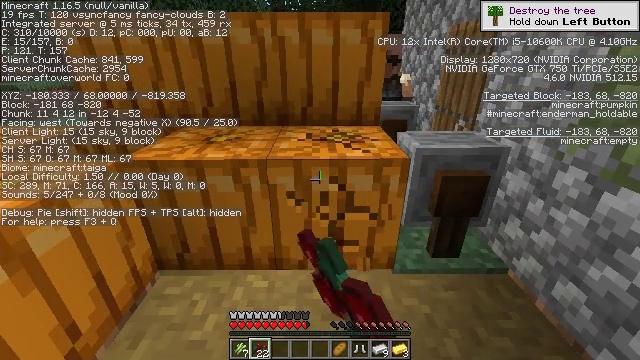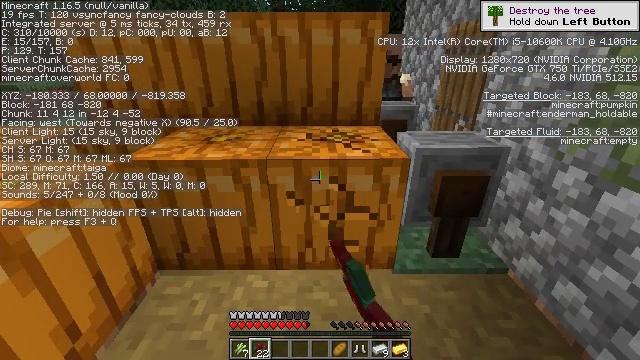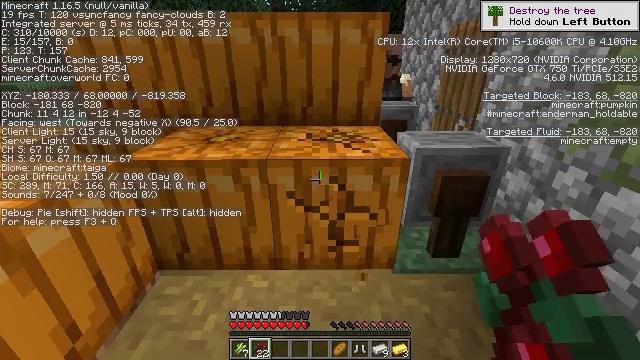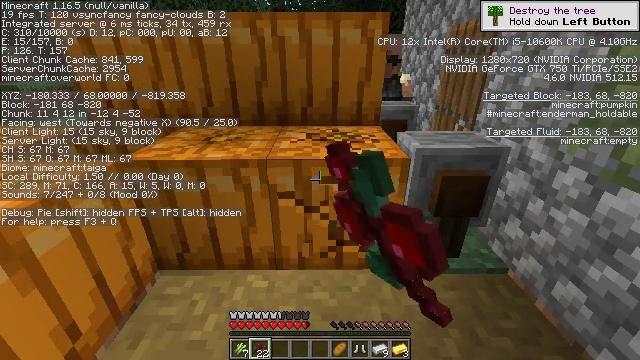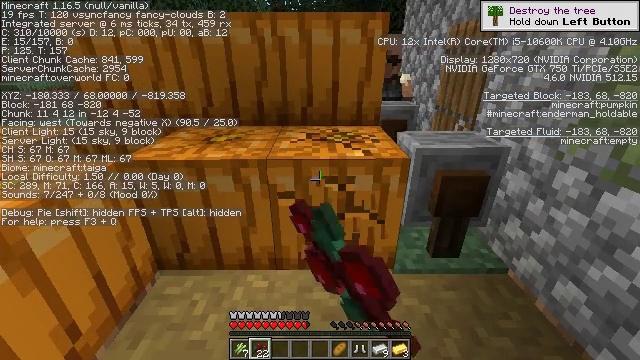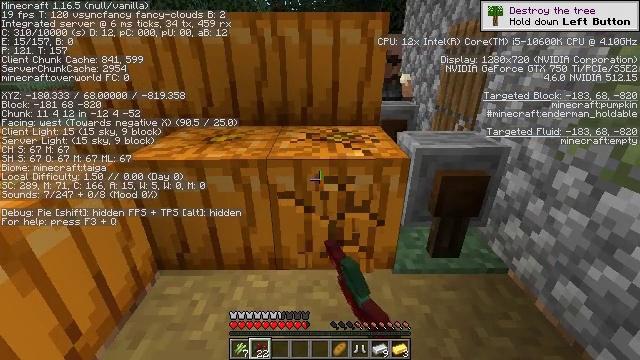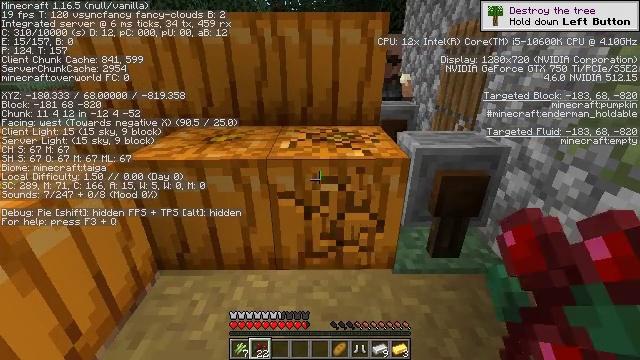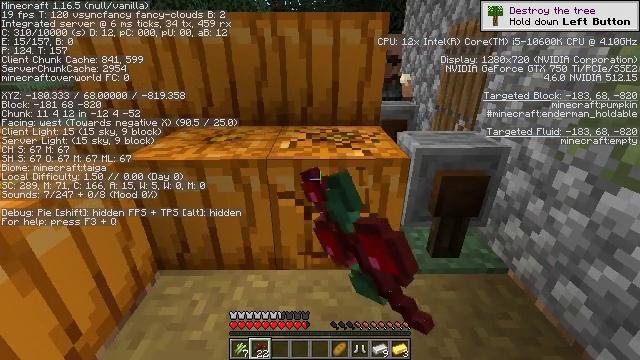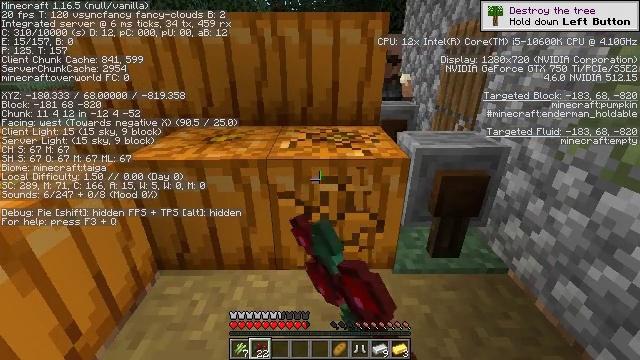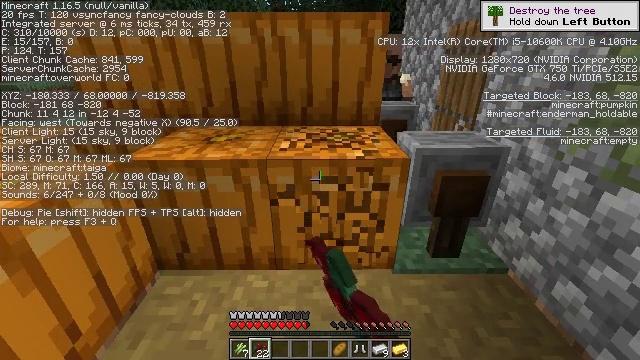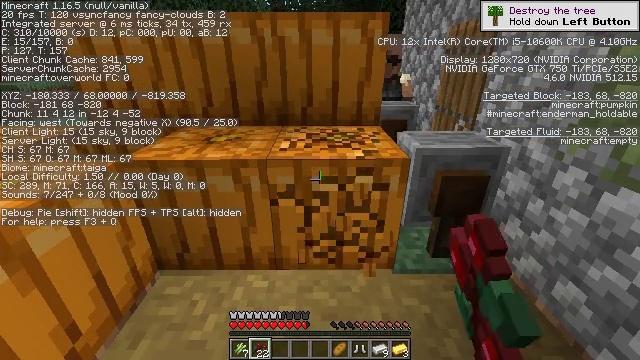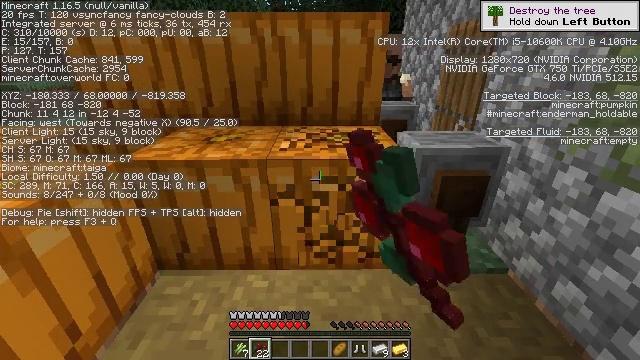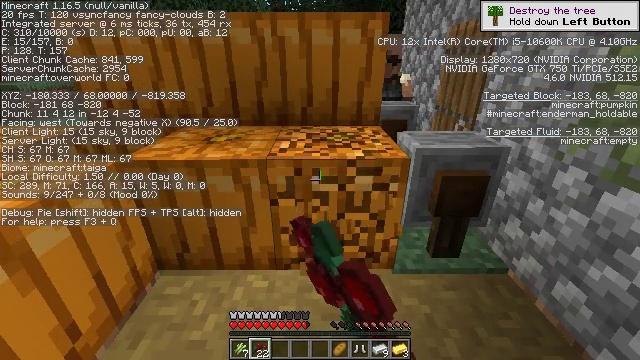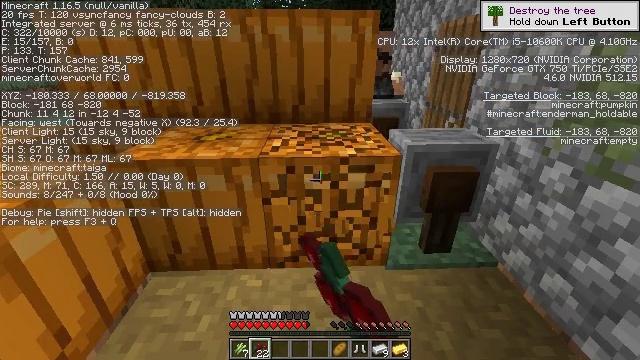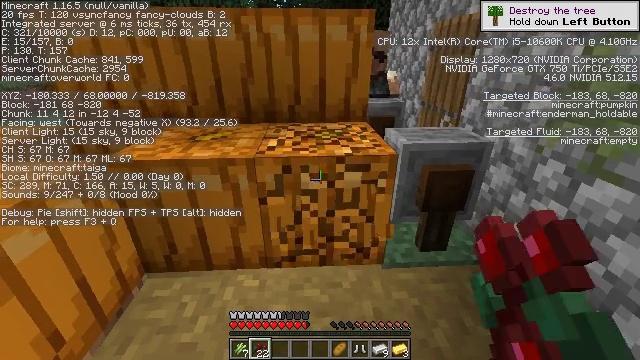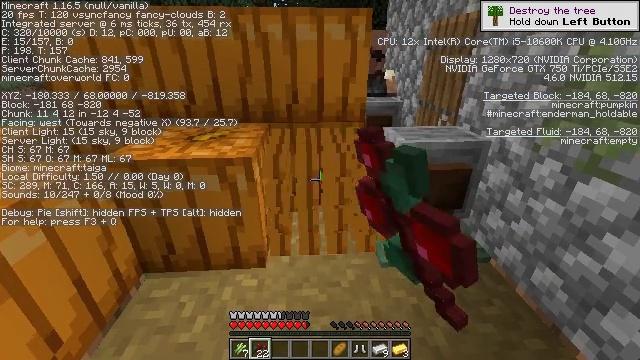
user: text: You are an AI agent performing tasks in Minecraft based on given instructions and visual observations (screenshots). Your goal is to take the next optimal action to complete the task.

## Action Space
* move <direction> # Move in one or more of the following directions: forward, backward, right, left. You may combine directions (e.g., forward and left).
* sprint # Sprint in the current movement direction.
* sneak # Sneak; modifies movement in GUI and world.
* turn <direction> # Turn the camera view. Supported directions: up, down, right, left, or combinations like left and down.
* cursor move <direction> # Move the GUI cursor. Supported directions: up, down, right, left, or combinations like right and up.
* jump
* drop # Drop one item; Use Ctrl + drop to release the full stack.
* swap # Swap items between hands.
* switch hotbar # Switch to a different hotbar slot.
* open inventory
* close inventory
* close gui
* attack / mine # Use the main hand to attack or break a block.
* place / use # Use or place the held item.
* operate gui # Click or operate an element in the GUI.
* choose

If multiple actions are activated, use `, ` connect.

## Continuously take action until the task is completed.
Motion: motion action
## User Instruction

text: Mine the pumpkin from the ground.
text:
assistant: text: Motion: attack / mine
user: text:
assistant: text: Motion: attack / mine
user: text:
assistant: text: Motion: attack / mine
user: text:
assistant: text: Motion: attack / mine
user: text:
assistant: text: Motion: attack / mine
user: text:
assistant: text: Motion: attack / mine
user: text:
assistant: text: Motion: attack / mine
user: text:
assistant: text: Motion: attack / mine
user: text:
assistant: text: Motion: attack / mine
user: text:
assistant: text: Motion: attack / mine
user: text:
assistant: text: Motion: attack / mine
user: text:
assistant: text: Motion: attack / mine
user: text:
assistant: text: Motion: turn right, attack / mine
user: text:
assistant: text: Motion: attack / mine
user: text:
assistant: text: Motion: attack / mine
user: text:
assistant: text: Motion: attack / mine
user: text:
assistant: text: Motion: attack / mine
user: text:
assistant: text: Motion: attack / mine
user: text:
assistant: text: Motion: attack / mine
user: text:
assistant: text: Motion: attack / mine
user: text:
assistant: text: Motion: attack / mine
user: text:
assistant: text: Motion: attack / mine
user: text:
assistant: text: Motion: attack / mine
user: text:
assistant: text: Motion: attack / mine
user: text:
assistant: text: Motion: attack / mine
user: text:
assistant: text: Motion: attack / mine
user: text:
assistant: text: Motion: attack / mine
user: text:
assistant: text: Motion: attack / mine
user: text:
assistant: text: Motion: attack / mine
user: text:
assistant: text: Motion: turn up, attack / mine